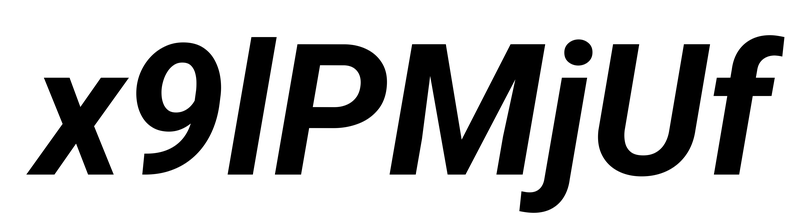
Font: Roboto-Italic_Bold_Italic